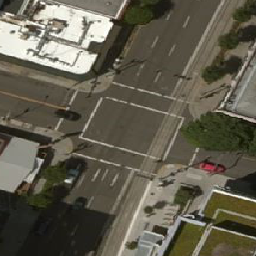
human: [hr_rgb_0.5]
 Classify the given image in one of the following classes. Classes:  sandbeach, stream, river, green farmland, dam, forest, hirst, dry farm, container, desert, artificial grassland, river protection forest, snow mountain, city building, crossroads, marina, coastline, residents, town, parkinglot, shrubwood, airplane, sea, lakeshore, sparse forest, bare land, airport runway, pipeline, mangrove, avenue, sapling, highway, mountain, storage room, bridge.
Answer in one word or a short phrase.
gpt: crossroads